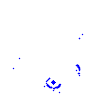
Particle: proton